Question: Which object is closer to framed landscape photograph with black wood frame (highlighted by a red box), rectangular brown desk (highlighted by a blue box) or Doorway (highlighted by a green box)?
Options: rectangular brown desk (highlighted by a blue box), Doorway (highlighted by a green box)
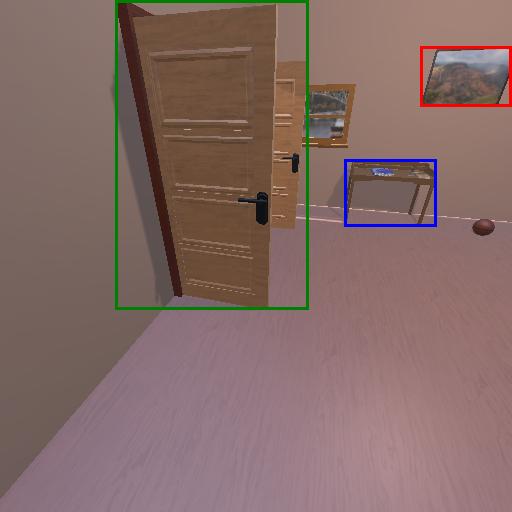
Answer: rectangular brown desk (highlighted by a blue box)